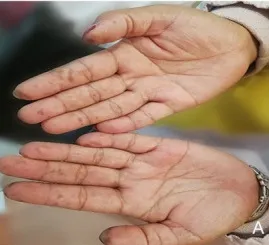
Multiple hyperpigmentations were visible on the skin. (A) hands.
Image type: medical_photograph (other_medical_photograph)